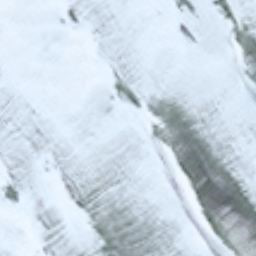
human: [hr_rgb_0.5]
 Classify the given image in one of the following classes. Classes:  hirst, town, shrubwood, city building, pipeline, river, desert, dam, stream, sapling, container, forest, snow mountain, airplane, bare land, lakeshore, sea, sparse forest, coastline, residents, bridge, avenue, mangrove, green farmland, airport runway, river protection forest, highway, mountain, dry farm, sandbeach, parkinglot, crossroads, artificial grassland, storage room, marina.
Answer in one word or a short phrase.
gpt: snow mountain